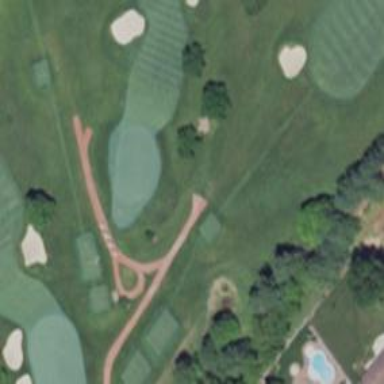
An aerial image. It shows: Path designated for golf carts.